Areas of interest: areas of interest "Home Furnishing and Building Materials Market"
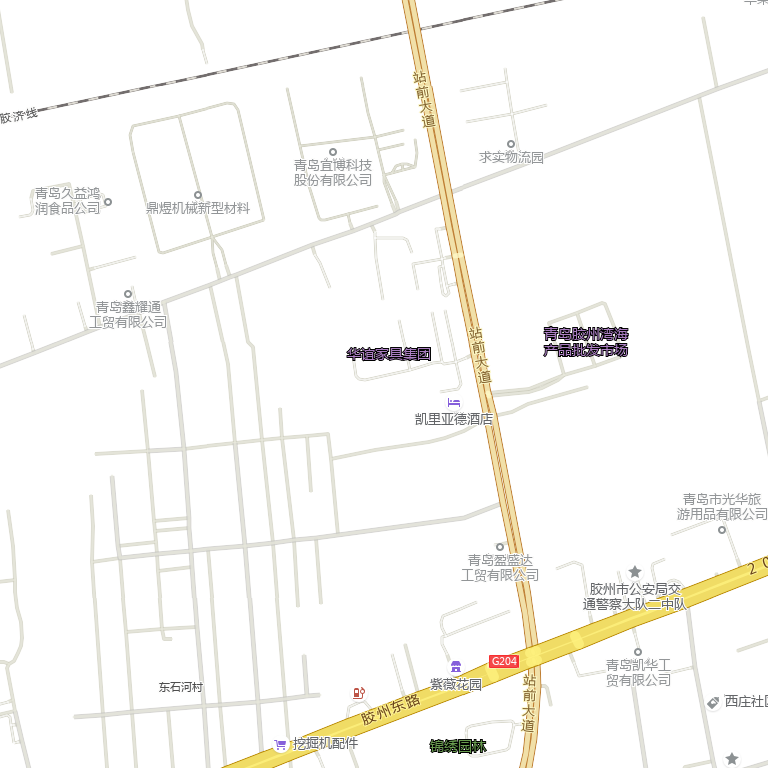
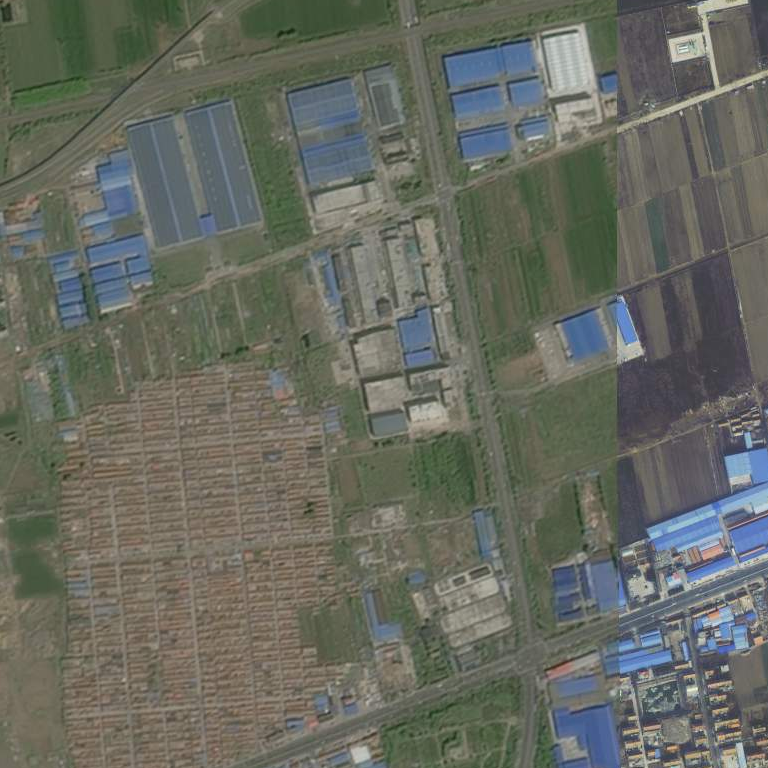